Question: # Solved (scroll down)
I'm currently working on a small game in Java using the game library . The game itself is 2D, but you can move to the background or foreground.
## My problem
I'm currently trying to make something like a , which would be equivalent to CSS's "z-index". Otherwise, an object which is behind a player is rendered above the player.
- -
## My code so far
'''
public static List<Entity> entities;
public void init(GameContainer gc, StateBasedGame sbg) throws SlickException {
entities = new ArrayList<Entity>();
entities.add(new Player(100,100, 0));
for(int i=0;i<10;i++){
entities.add(new Fire(new Random().nextInt(Window.WIDTH), new Random().nextInt(Window.HEIGHT), i));
entities.add(new Torch(new Random().nextInt(Window.WIDTH), new Random().nextInt(Window.HEIGHT), i));
entities.add(new PassiveMob(new Random().nextInt(Window.WIDTH), new Random().nextInt(Window.HEIGHT), i));
}
}
'''
As you can see, I'm adding Entities to an ArrayList. Every Entity has a 'x' and 'y' position as well as a 'width' and a 'height' (Fire, Torch, PassiveMob and Player are instances of Entity).
'''
public void update(GameContainer gc, StateBasedGame sbg, int delta) throws SlickException {
for(int i=0;i<entities.size();i++){
entities.get(i).update(delta);
}
}
'''
Here I'm just updating every entity.
'''
public void render(GameContainer gc, StateBasedGame sbg, Graphics g) throws SlickException {
for(int i=0;i<entities.size();i++){
entities.get(i).render(g);
}
}
'''
At the end I'm rendering every entity.
## My thoughts
- - -

# The solution
I managed to fix it by using the following code after updating every entity:
'''
Collections.sort(entities, new Comparator<Entity>() {
@Override
public int compare(Entity o1, Entity o2) {
final int y1 = o1.y+o1.anim.getCurrentFrame().getHeight();
final int y2 = o2.y+o2.anim.getCurrentFrame().getHeight();
return y1 < y2 ? -1 : y1 > y2 ? 1 : 0;
}
});
'''
This sorts 'ArrayList<Entity>' every tick based on the y-axis!
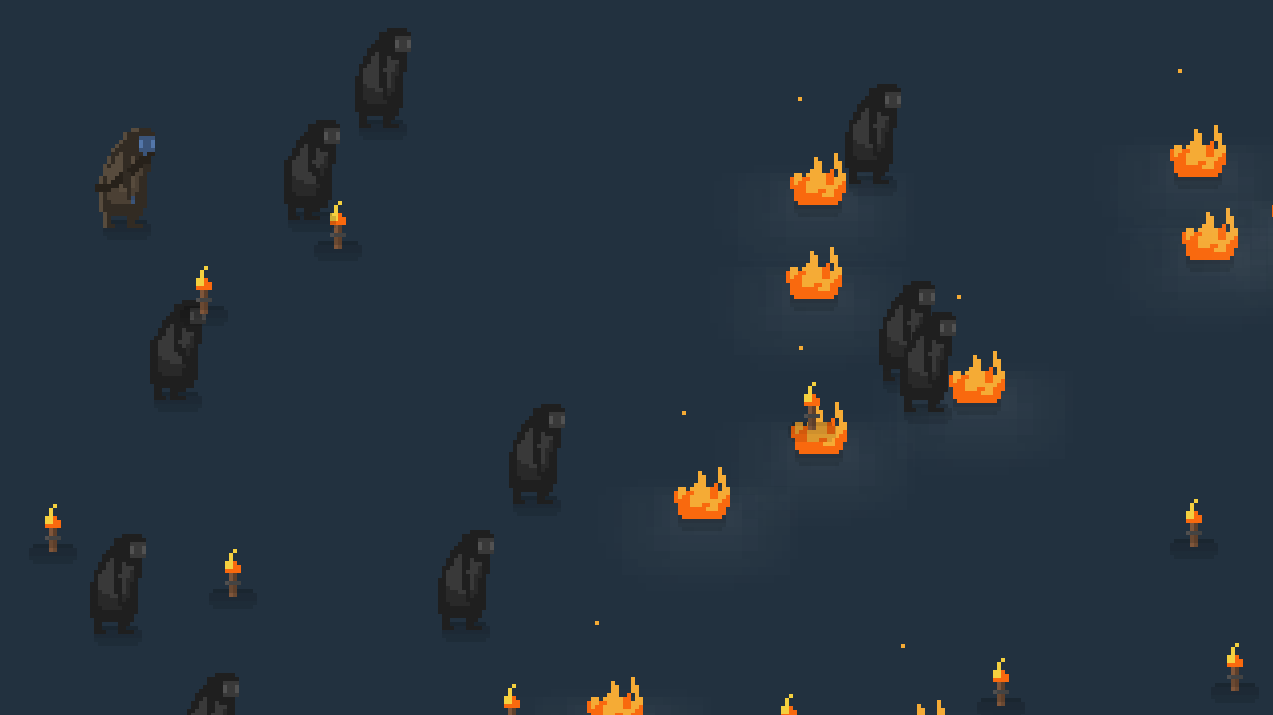
Answer: You should first add a Z index to your 'Entity' class, and make sure that the Z index of the player is either the lowest or the highest of any object in your game (depending on which way you want to sort).
Then you can just use a custom comparator that sorts by the entity's Z index and then sort your 'entities' list with that comparator. Then, iterate through it like normal and render!
<URL> is a SO question that shows you how to do the custom sorting.